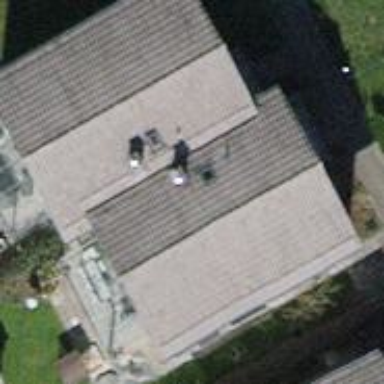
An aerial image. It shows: Detached building with half-hipped roof.